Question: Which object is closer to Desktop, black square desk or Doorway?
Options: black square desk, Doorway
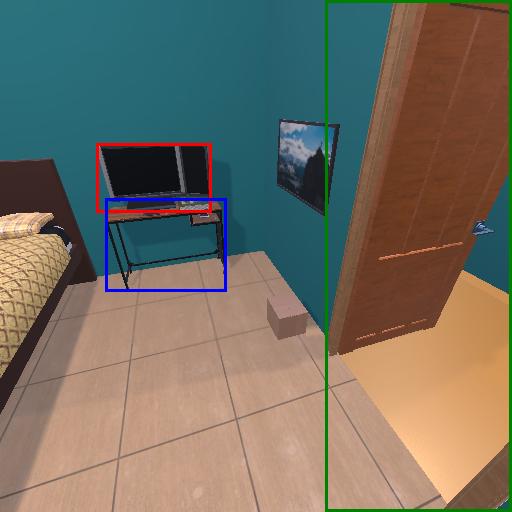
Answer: black square desk